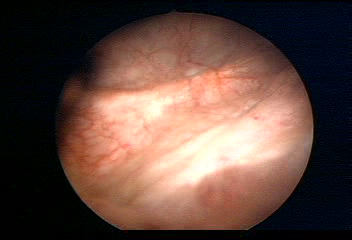
Modality: WLC
Class: Normal mucosa
Bladder cancer association: No